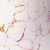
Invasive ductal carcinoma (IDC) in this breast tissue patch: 0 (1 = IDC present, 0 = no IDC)